Question: I want to use parameters stored in tableA to filter tableB.
Here is my tableA with parameters:

I want to filter tableB with more or less such a query:
'''
WITH A AS
(SELECT
[FilterType]
,[MaxID]
FROM TableA
WHERE [FilterType]=1
)
SELECT * FROM TableB B
WHERE B.ID>A.MaxID
'''
I want to get all the records from TableB where B.ID is larger than MaxID chosen from TableA for a FilterType 1. How to do it? Speaking more generally, how to get a parameter from table and use this parameter for query?
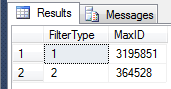
Answer: Not a lot of detail here but something like this?
'''
select b.Columns
from TableB b
join TableA a on a.MaxID <= b.ID
where a.FilterType = 1
'''